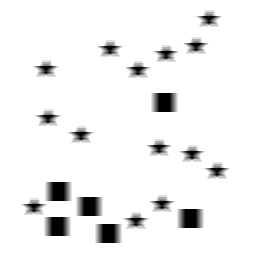
Squares: 6
Triangles: 0
Stars: 14
Total shapes: 20